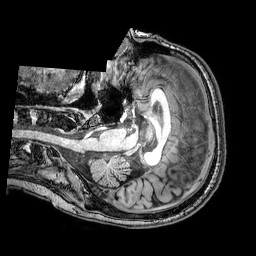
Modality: T1w
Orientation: axial
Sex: male
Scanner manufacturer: philips
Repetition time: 0.008106 s
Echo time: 0.00371 s